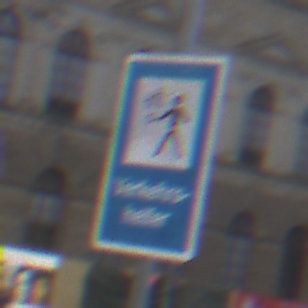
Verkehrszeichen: Verkehrshelfer
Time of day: MorningAfternoon
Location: Outdoor (Urban)
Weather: PartlyCloudy
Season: NotSpecified
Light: Natural